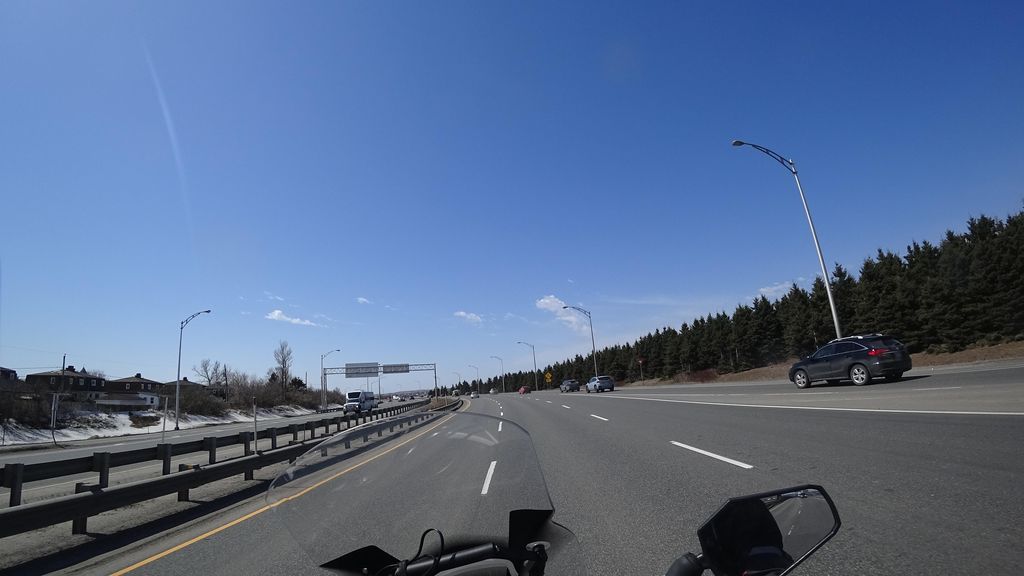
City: quebec_city